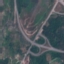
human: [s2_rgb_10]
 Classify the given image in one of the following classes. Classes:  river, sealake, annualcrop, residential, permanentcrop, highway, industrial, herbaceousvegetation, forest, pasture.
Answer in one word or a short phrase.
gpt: Highway